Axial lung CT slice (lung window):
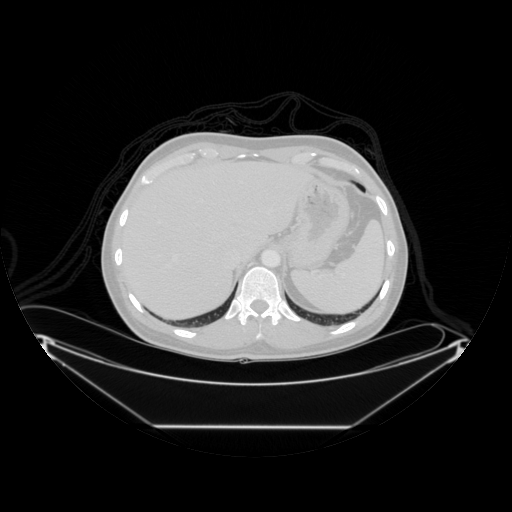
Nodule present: no